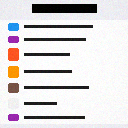
Screen state: on